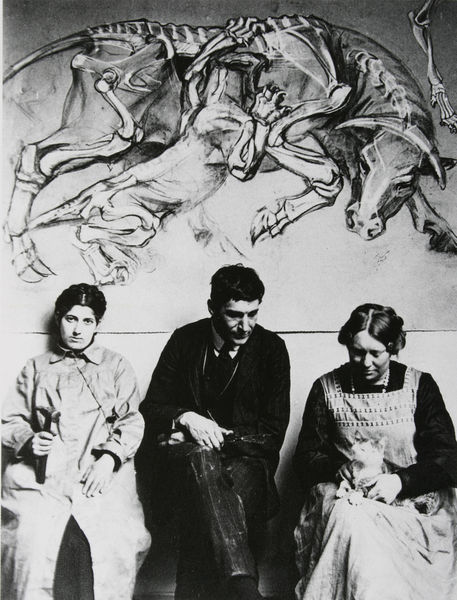
Titel: Anna Klein, Franz Marc und Maria Franck
Standort: München
Institution: Städtische Galerie im Lenbachhaus
Schlagwörter: dunkel, gemälde, gruppe, mann, schatten, weiß, frauen, menschen, sitzen, frau, grau, hell, kleid, köpfe, licht, männer, schwarz, szene, zeichnung, blick, hund, tier, tiere, malerei, anzug, flasche, gesichter, wand, anatomie, bild, mantel, drei, mutter, tochter, vater, hufe, schürze, kuh, rind, wild, krawatte, wandmalerei, atelier, warten, foto, fotografie, knochen, katze, künstler, raub, scharz, kittel, jagd, skelett, hammer, löwe, hörner, wandbild, stier, drachen, franz marc, marc, schwarzu, raubtier, panther, skelette, puma, künstlerinnen